Aerial crown-view tile of a tropical tree (Barro Colorado Island, Panama), acquired 20250217:
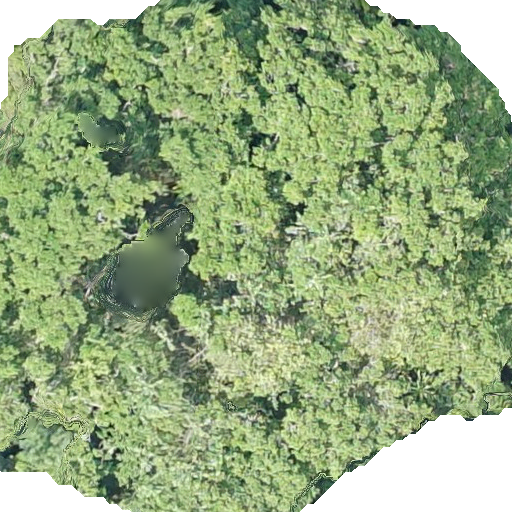
Species: Brosimum alicastrum
GBIF accepted scientific name: Brosimum alicastrum
Crown area: 438.816 m²